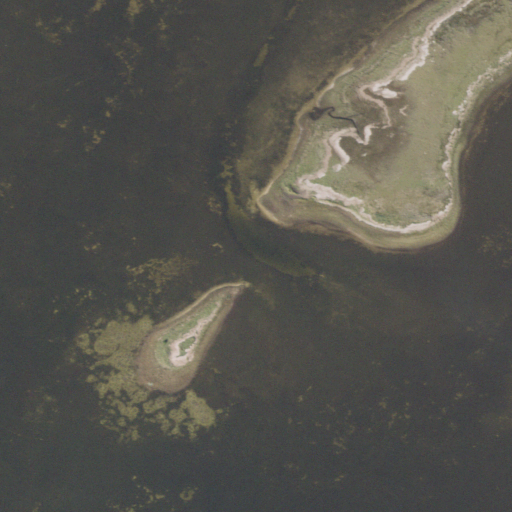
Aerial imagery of cape in Florida named Rock Point containing open water, herbaceous wetlands, and barren land